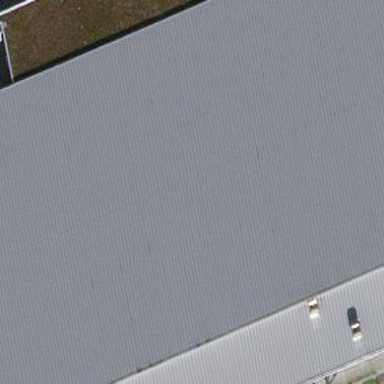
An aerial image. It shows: Retail building with flat roof.